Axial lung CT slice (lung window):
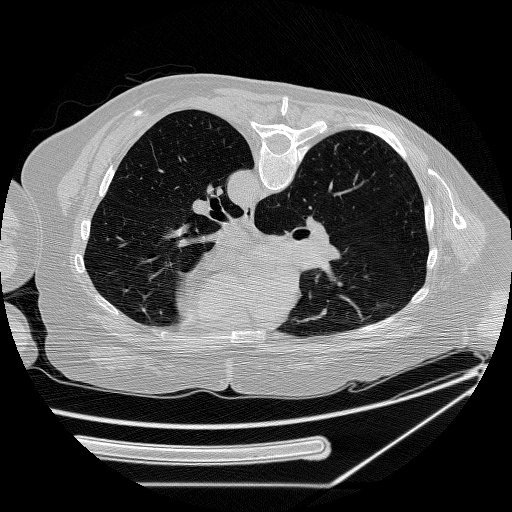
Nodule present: no